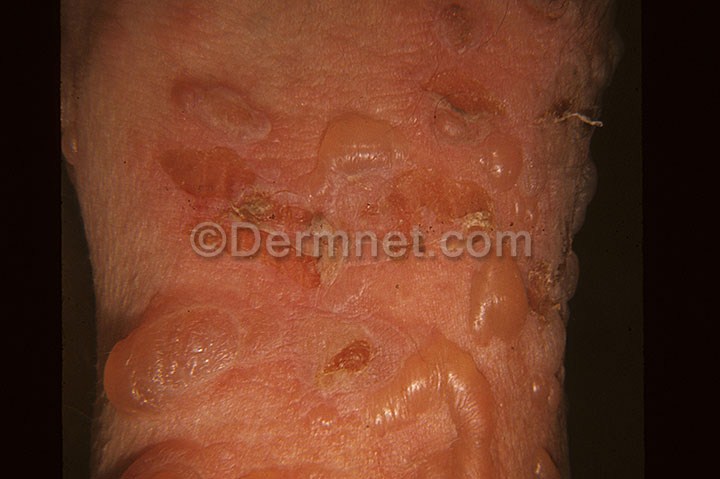
Disease: Bullous Disease Photos